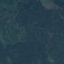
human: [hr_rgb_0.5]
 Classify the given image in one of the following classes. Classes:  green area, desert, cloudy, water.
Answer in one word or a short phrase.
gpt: green area